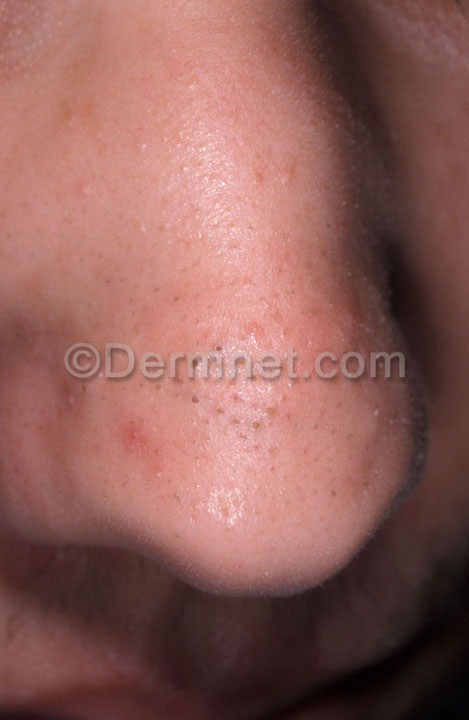
Disease: Acne and Rosacea Photos